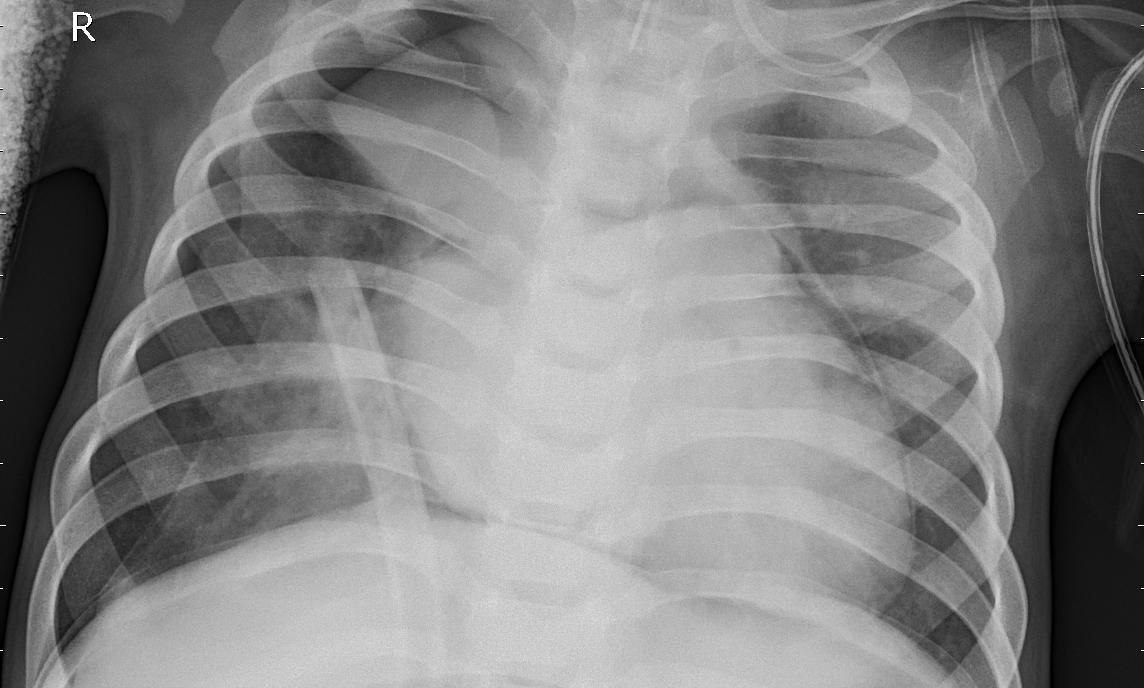
Diagnosis: PNEUMONIA